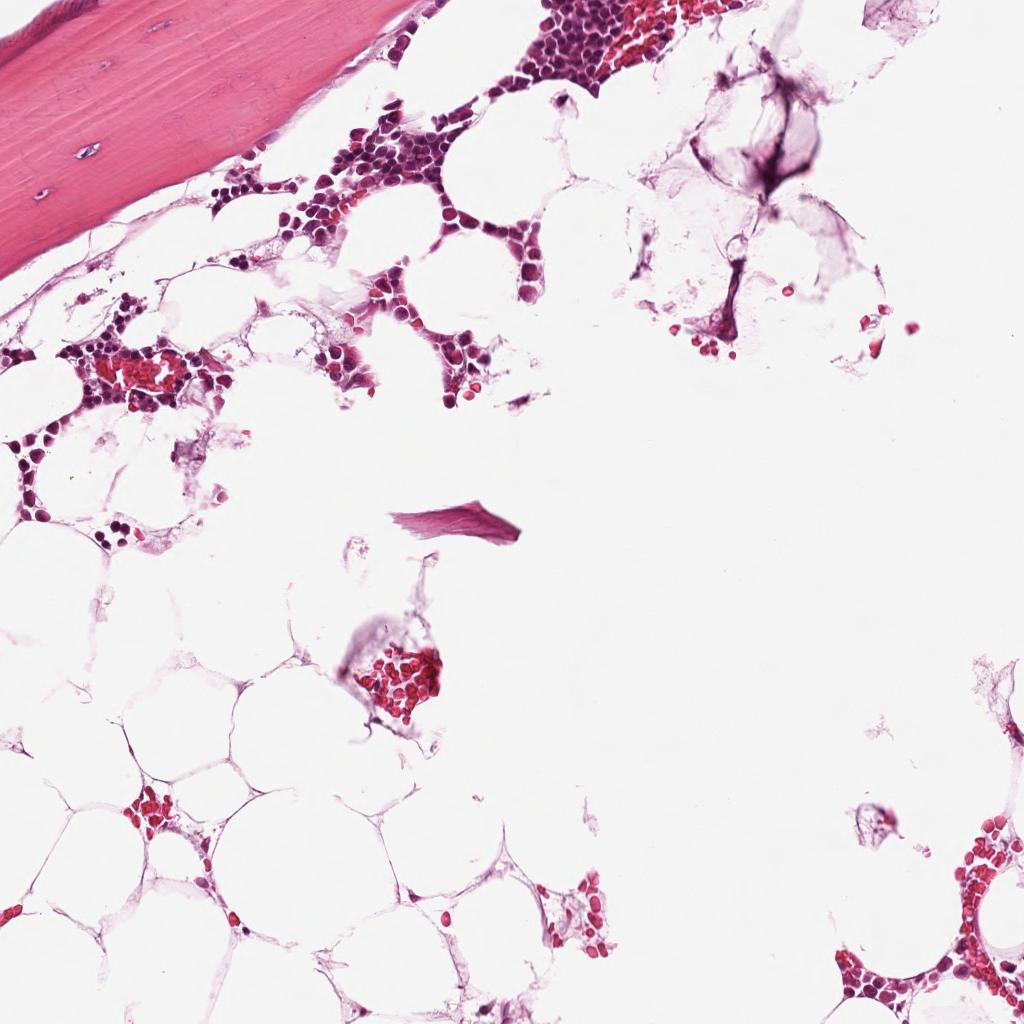
Label: Non-Tumor